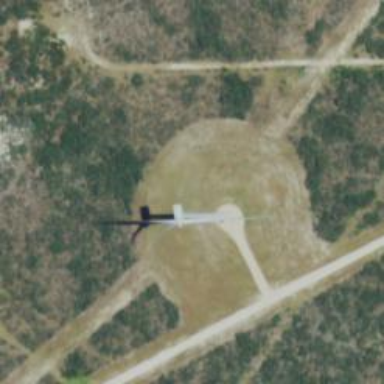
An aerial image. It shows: Wind generator using horizontal axis wind turbines.